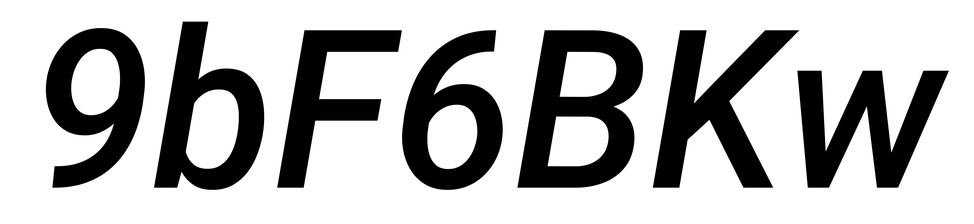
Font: Roboto-Italic_Medium_Italic